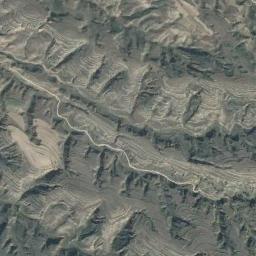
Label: mountain